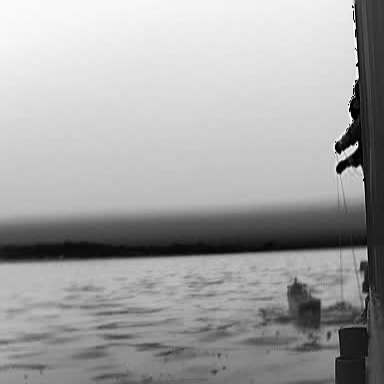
There is a liner in the infrared image.